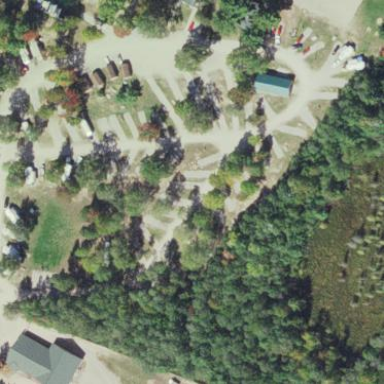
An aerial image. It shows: Caravan site for tourism.